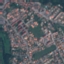
Label: Residential